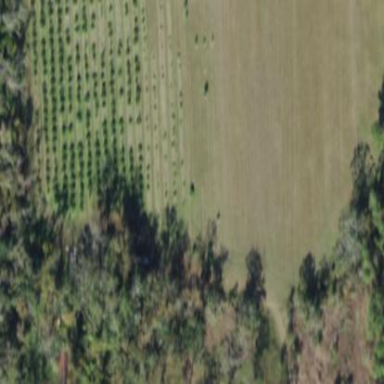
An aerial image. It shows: Plant nursery cultivating trees.